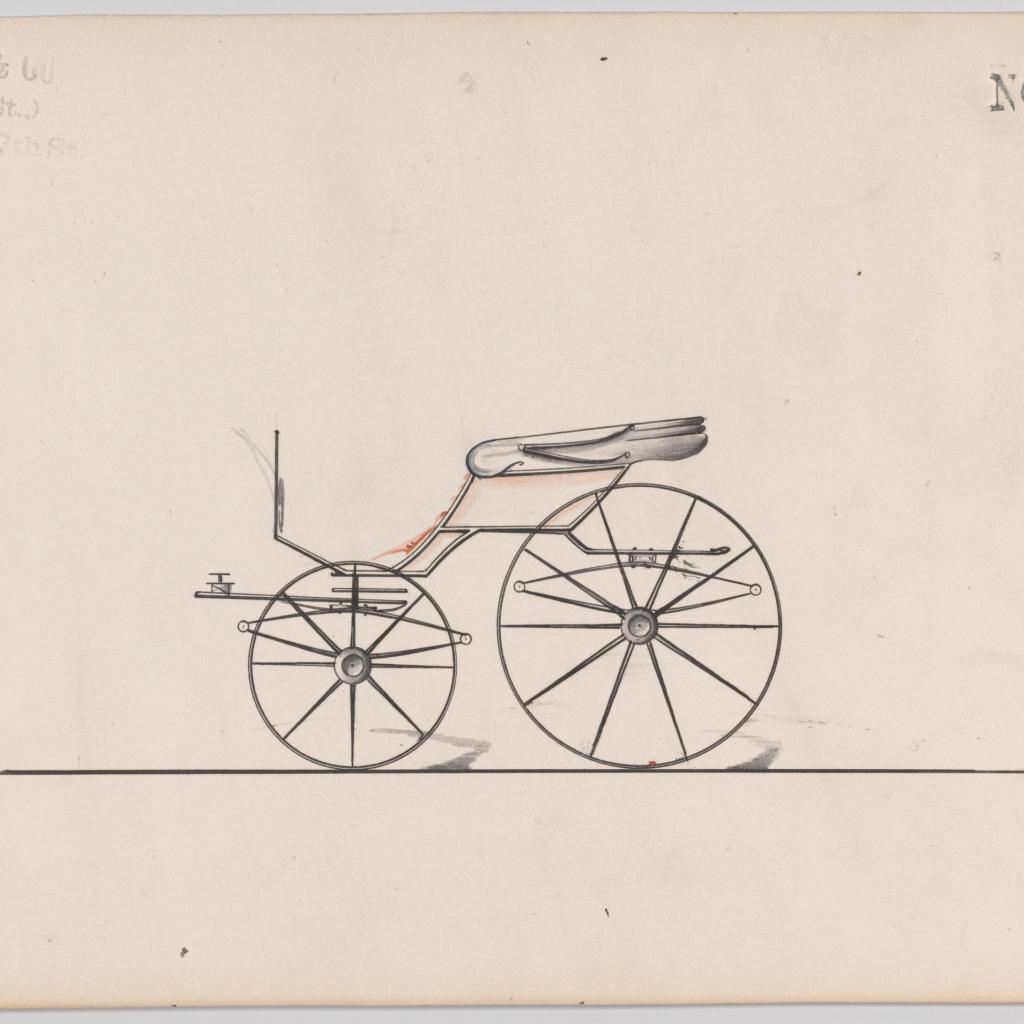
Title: Design for Pony Phaeton, no. 3228a
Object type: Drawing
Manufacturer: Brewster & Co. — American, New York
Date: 1876
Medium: Pen and black ink, watercolor and gouache
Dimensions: Sheet: 6 3/8 x 8 15/16 in. (16.2 x 22.7 cm)
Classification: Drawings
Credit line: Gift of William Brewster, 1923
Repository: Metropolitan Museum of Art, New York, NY